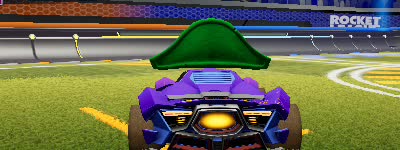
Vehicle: werewolf